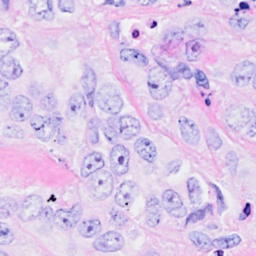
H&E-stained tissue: Breast